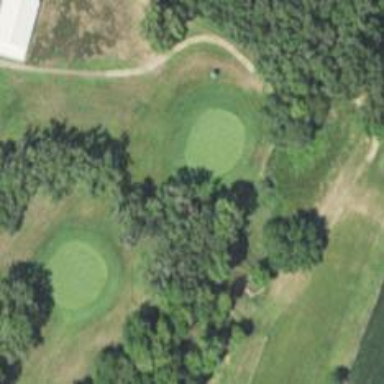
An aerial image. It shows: Golf green.